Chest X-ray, PA view. Patient: 56 years old, sex M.
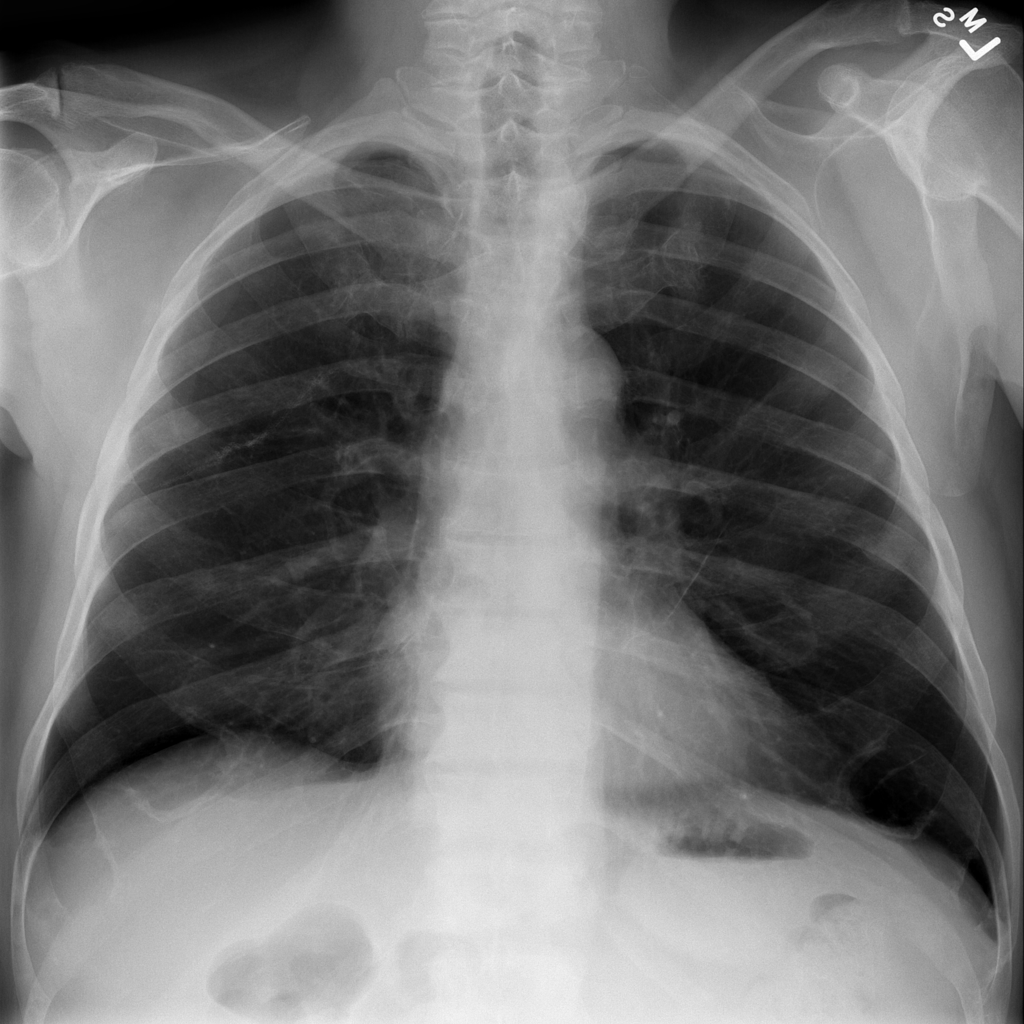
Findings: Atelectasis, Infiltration